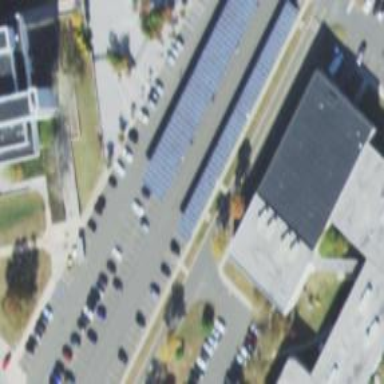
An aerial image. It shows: Solar photovoltaic panel on the roof of building used as solar power generator.